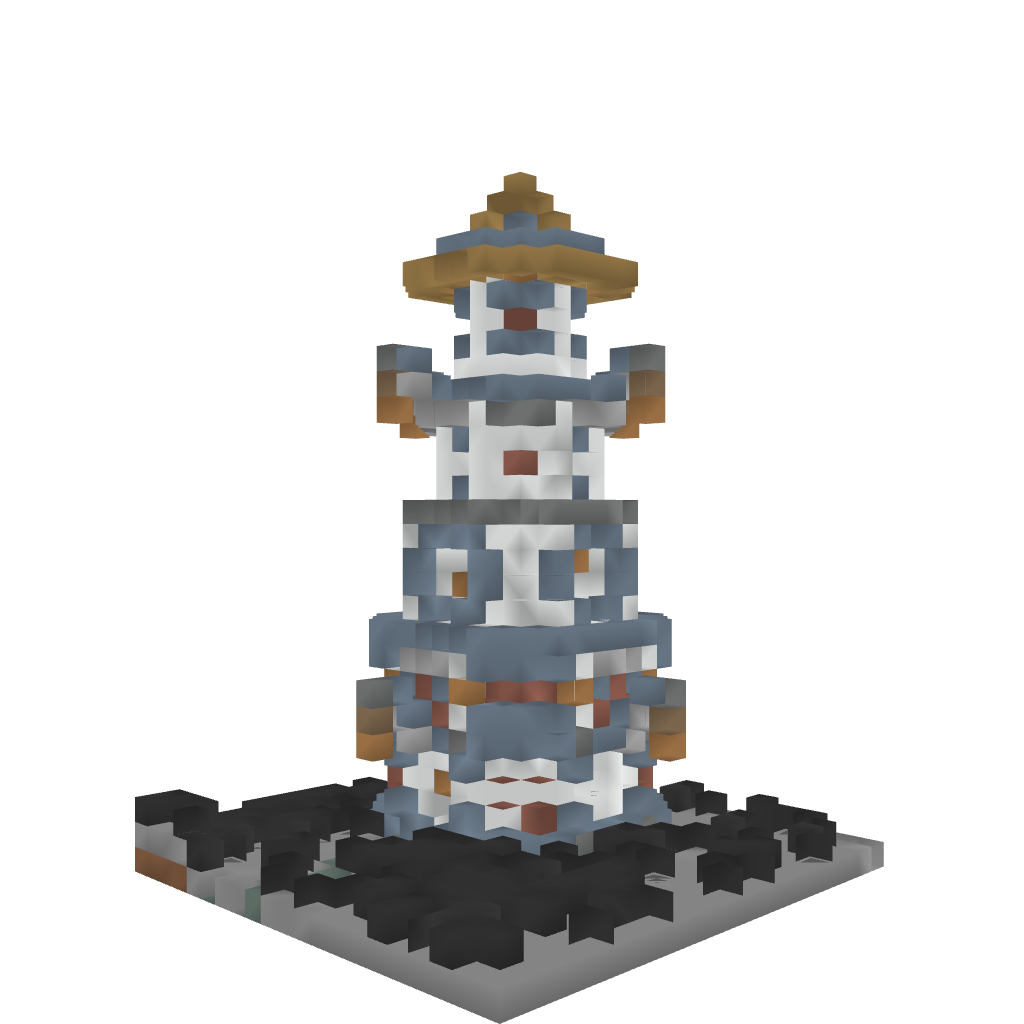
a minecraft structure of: The magic Tower